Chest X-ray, PA view. Patient: 28 years old, sex M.
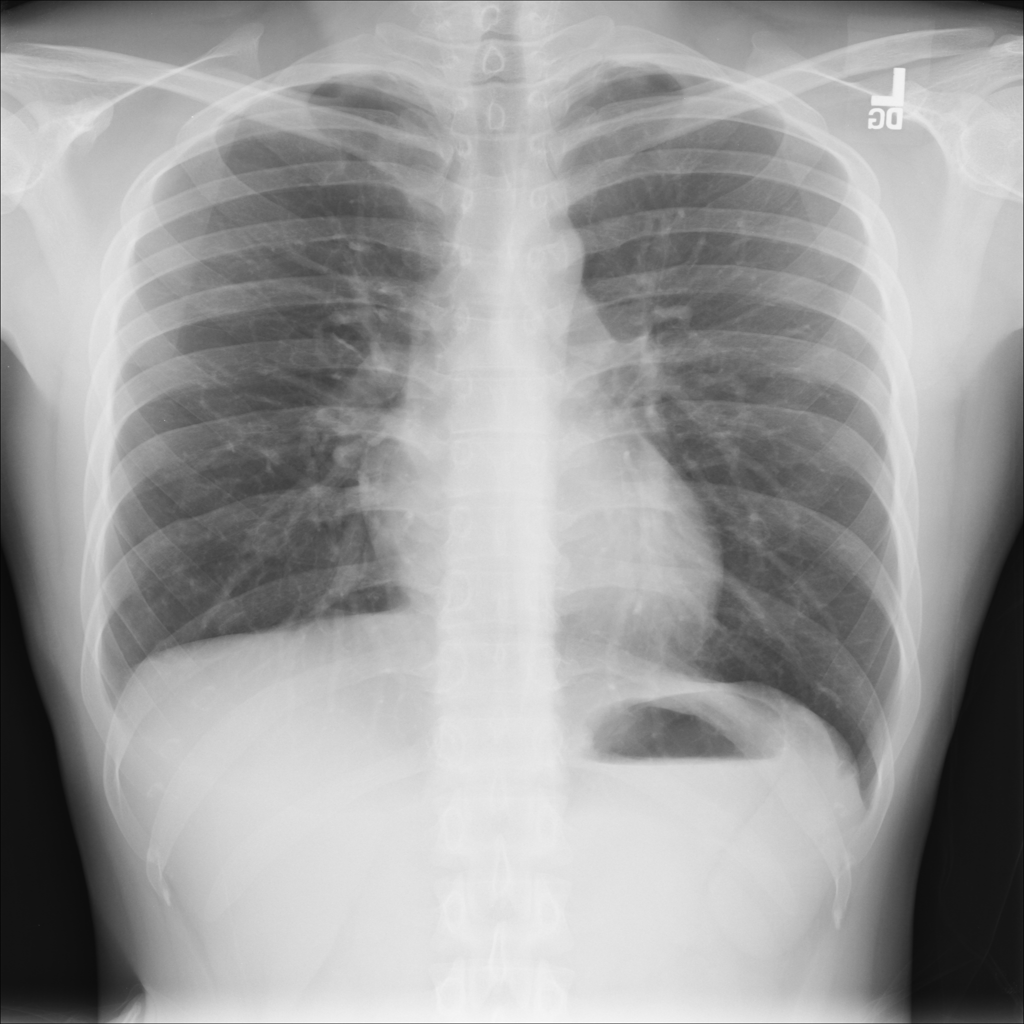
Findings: No Finding